Question: I want a design like this:

So in fact a left side with 'background-color', a right side with 'background-color' ('divs' of course, easy).
But can I do a diagonal line with CSS?
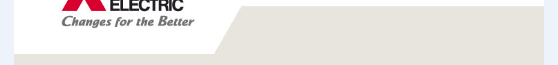
Answer: You can achieve this shape with a skewed pseudo element :
<URL>
'''
<div>
<h1>Your title here</h1>
</div>
'''
'''
div{
padding:0 10px 10px;
background:#E7E5DD;
}
h1{
margin:0;
display:inline-block;
position:relative;
z-index:1;
padding:10px 50px 10px;
overflow:hidden;
}
h1:before{
content:'';
width:100%; height:100%;
position:absolute;
top:0; left:0;
background:#fff;
z-index:-1;
-webkit-transform: skewX(-20deg);
-ms-transform: skewX(-20deg);
transform: skewX(-20deg);
-webkit-transform-origin:0 0;
-ms-transform-origin:0 0;
transform-origin:0 0;
}
'''